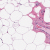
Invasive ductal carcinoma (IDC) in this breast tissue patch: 0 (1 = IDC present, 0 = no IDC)